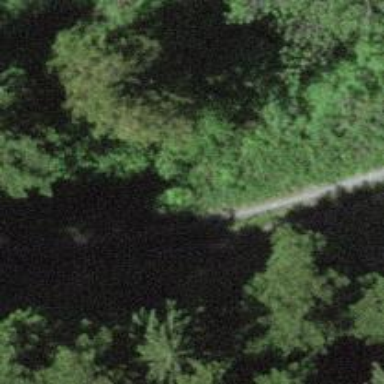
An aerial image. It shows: Dirt track road with grade3 tracktype.